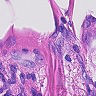
Metastatic tissue present: yes